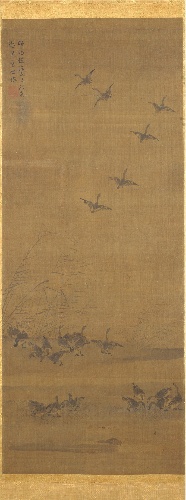
Title: 芦雁図|Reeds and Geese
Artist: Tesshū Tokusai
Artist bio: Japanese, died 1366
Date: dated 11th month, 1343
Object type: Hanging scroll
Classification: Paintings
Medium: One of a pair of hanging scrolls; ink on silk
Culture: Japan
Period: Nanbokuchō period (1336–92)
Dimensions: Image: 43 7/16 x 17 5/16 in. (110.4 x 44 cm)
Department: Asian Art
Credit line: Purchase, Mrs. Jackson Burke Gift, 1977
Accession year: 1977
Repository: Metropolitan Museum of Art, New York, NY
Tags: Geese